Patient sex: M
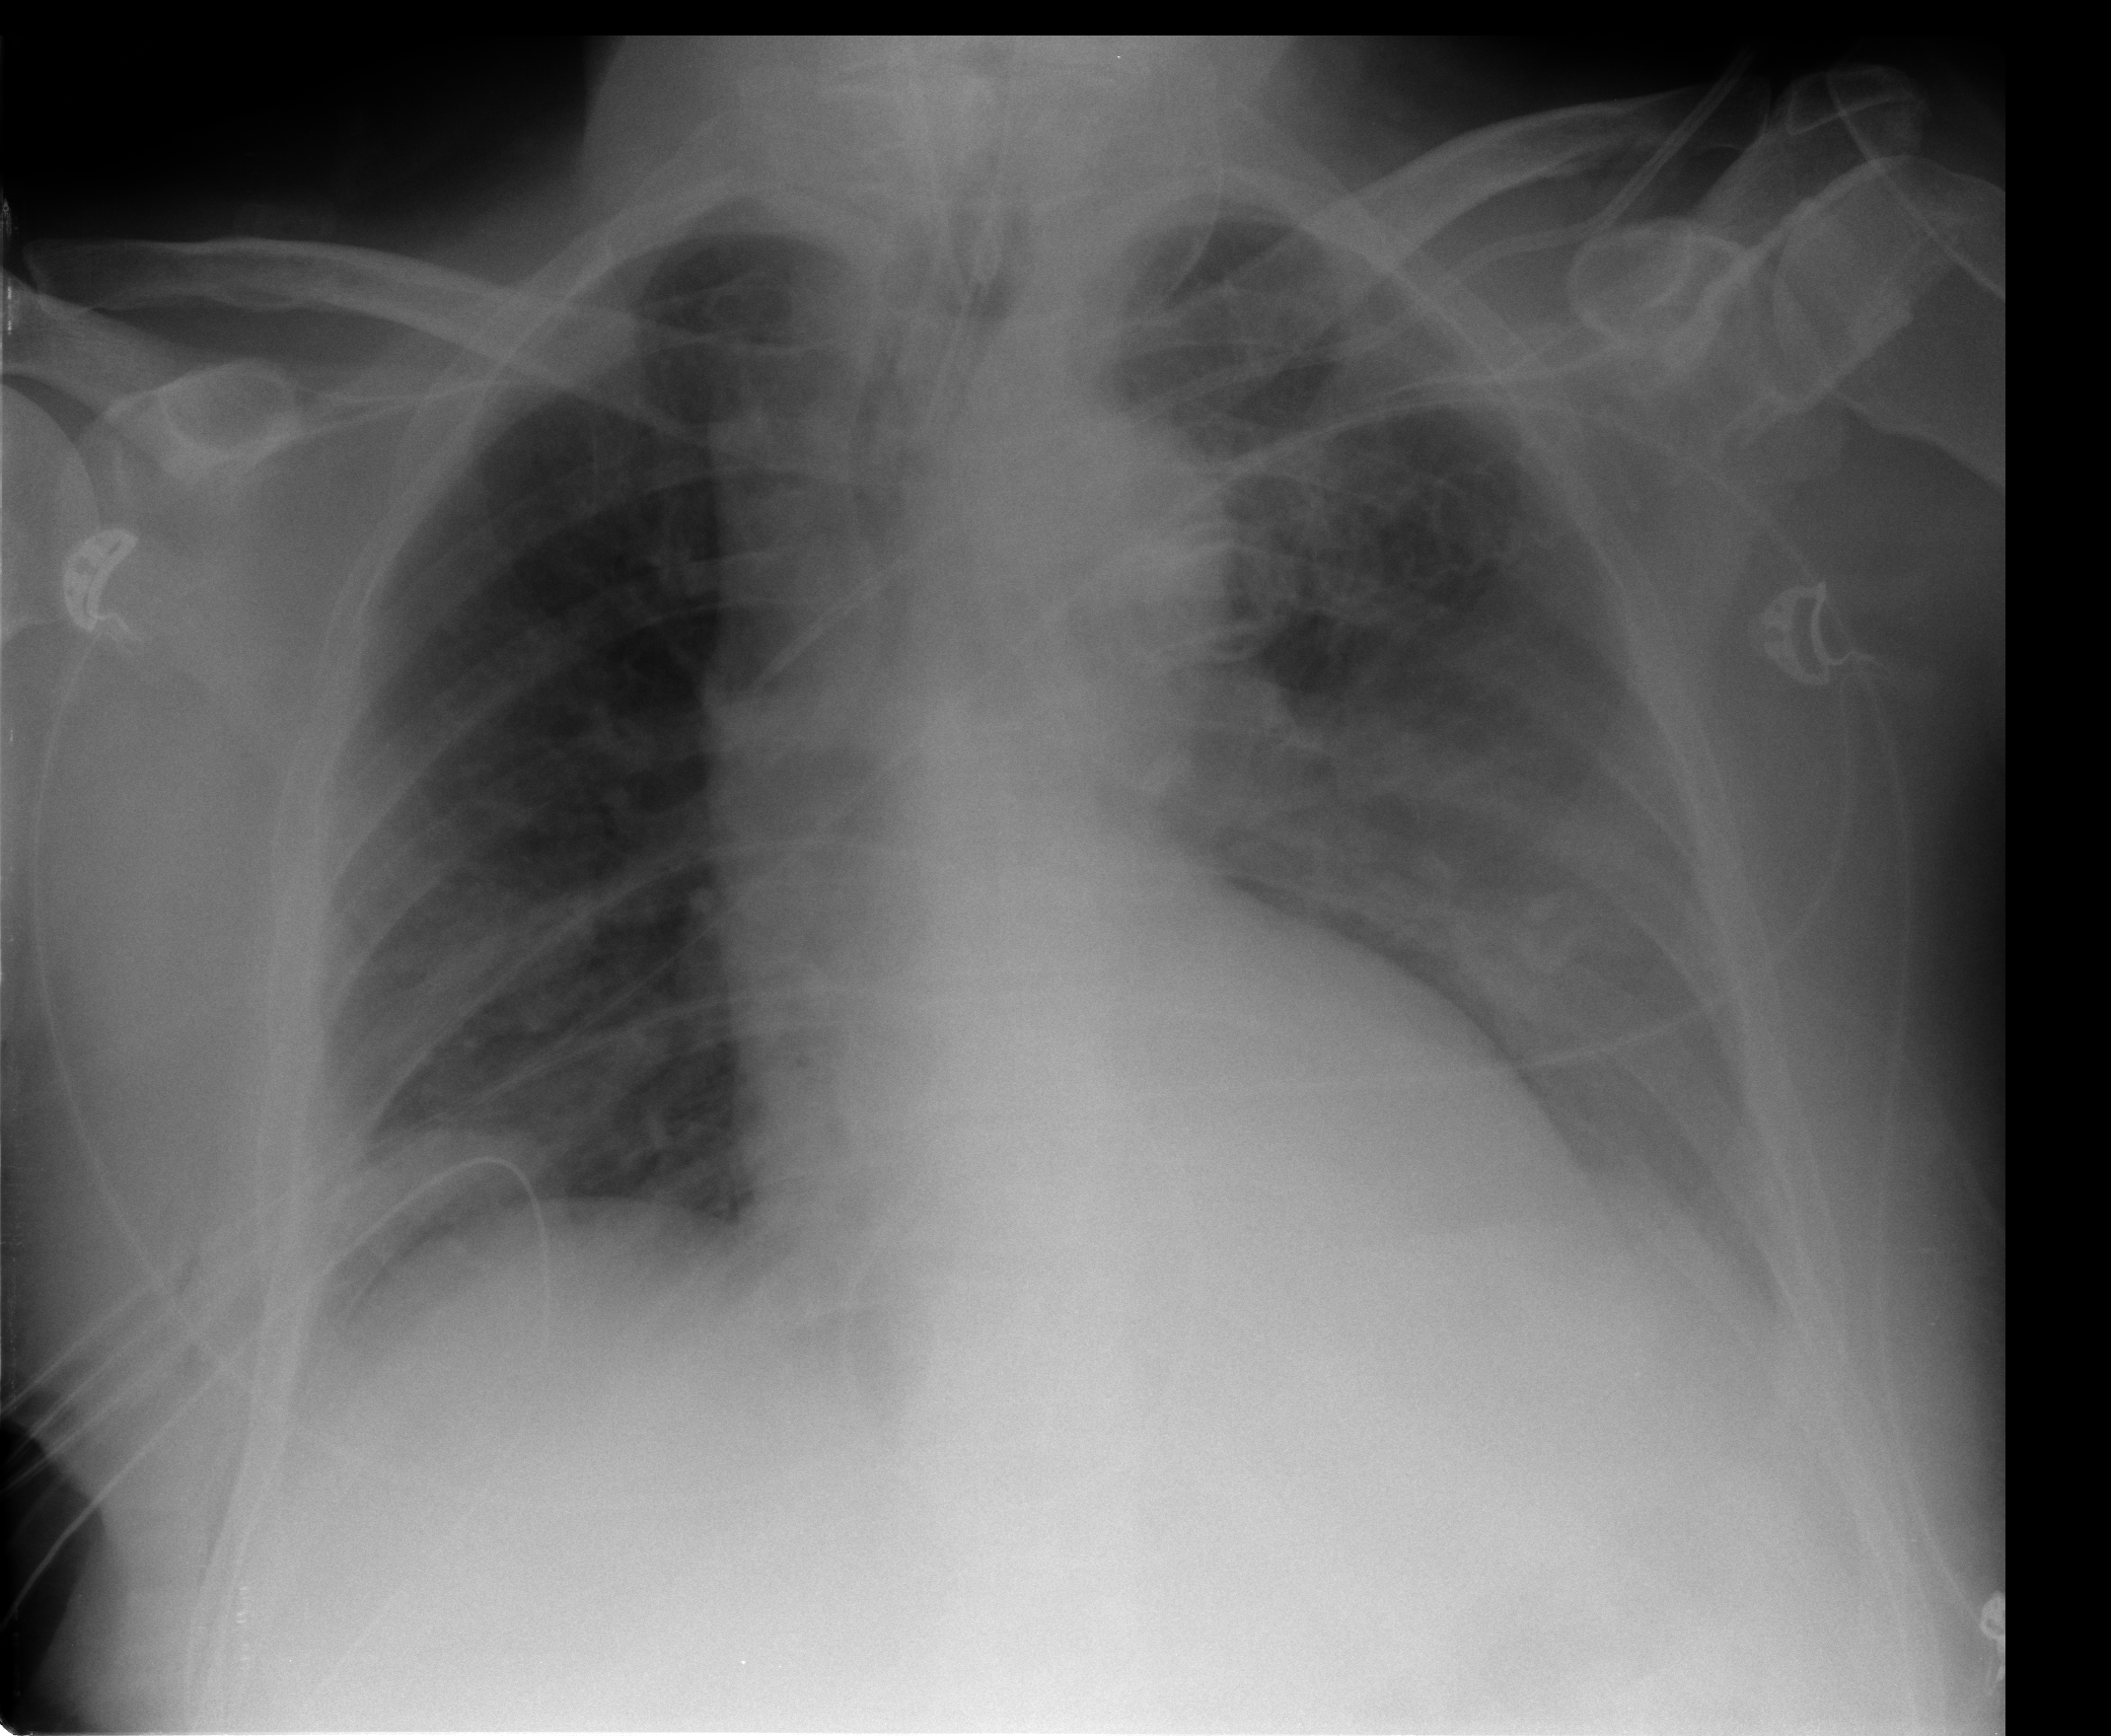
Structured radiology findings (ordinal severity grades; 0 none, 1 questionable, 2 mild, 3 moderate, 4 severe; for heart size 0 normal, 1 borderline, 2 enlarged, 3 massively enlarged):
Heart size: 1
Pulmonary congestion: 0
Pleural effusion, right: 0
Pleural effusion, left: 2
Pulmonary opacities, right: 1
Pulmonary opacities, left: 1
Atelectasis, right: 2
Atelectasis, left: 2